Question: thanks for attention,i defined a combine spring batch and spring integration project and communicate with ftp server to retrieve file and process on it and write on ftp, i am looking for a good architecture for my project, i designed an architecture with spring integration as bellow diagram:

when retrieve file from server process on it and route files based on condition to mvChannel and toGet channel, i have many process scenario on the retrieved file from server that i defined a router that router handle the scenario , and route to job channels and run spring batch
now, my is question is that are right the architecture?
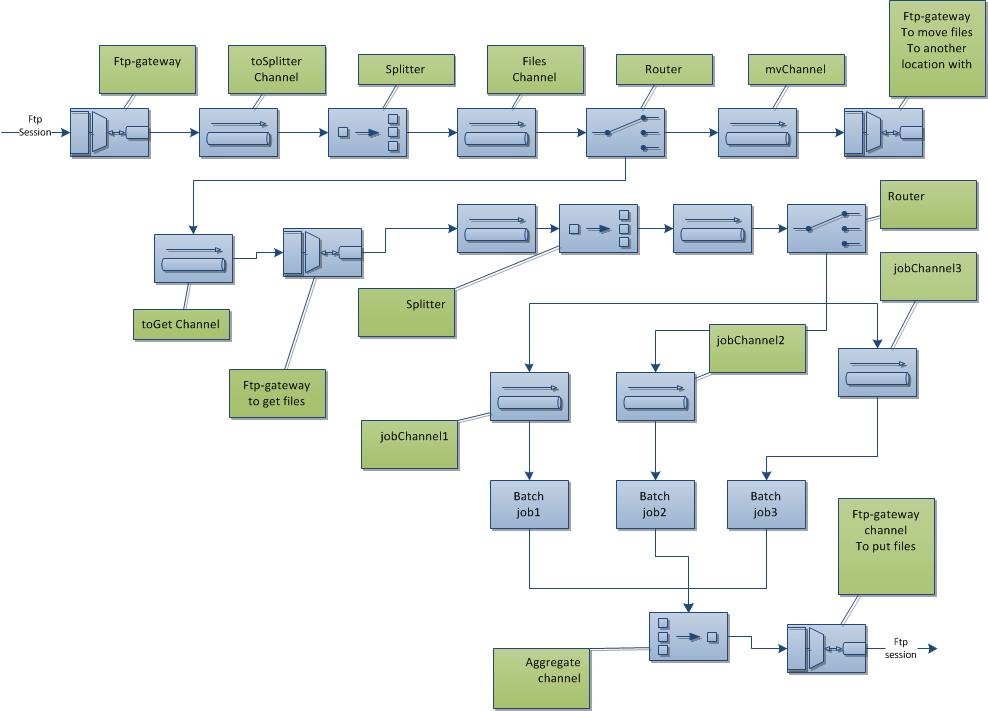
Answer: Really looks good. It is is typical pattern to get gain from both Spring Integration and Spring Batch worlds integration them.
However I don't see reason in the last '<aggregator>'. All your jobs can send their result to the '<int-ftp:outbound-gateway command="PUT">'. Looks like no need to wait for all results to do some analysis on them in the single place.